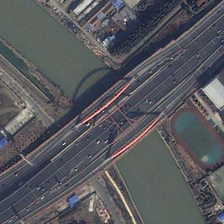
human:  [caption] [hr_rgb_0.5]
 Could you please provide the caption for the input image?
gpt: a bridge is on a river with some buildings .

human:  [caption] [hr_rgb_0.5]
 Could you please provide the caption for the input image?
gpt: a bridge is on a river with some buildings .

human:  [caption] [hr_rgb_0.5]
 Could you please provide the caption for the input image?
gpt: a bridge is on a river with some buildings .

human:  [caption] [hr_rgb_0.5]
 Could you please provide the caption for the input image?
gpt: a bridge is on a river with some buildings .

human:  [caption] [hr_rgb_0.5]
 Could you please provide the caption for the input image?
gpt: a bridge is on a river with some buildings .